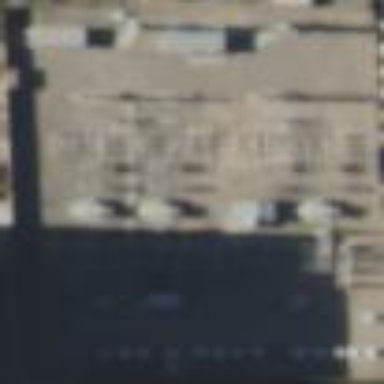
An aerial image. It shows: Power substation.